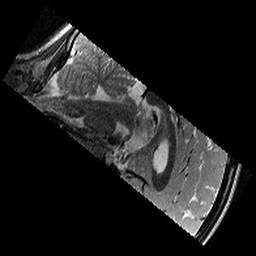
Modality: T2w
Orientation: sagittal
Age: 11
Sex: male
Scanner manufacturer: siemens
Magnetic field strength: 3 T
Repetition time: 9.23 s
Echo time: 0.067 s